Question: I have a JavaFX app with the following Node layout:
- - - - -

Example Code:
'''
SplitPane topBottomSplitPane = new SplitPane();
TextArea displayTextArea = new TextArea();
SplitPane leftRightSplitPane = new SplitPane();
topBottomSplitPane.getItems().addAll(displayTextArea, leftRightSplitPane);
TabPane leftTabPane = new TabPane();
TabPane rightTabPane = new TabPane();
leftRightSplitPane.getItems().addAll(leftTabPane, rightTabPane);
'''
The TextArea, displayTextArea, is an non-editable text area that displays some text-data depending upon what data is present in the opened Tab objects inside the two TabPanes, leftTabPane and rightTabPane. The TabPane's SelectionModel is singular so that only one Tab may be selected at a time per TabPane.
One of the constraints I have is that only one of the open Tab objects data should be influencing displayTextArea's text. This was easy to accomplish when there was only one TabPane object by setting a OnSelectionChanged EventHandler and using isSelected() to determine if the change of selection was either a change into or out of selection. And the selected Tab would be the one influencing displayTextArea.
When there are two TabPanes I would want the Tab who's Content Node currently has focus, say a TextField or form where the user is entering data that will affect the text of displayTextArea. The way it would look from a user's perspective is they will be clicking through the open Tabs in both the TabPanes and the last one they clicked on would be influencing displayTextArea. But that is where I am running into a wall.
Attempted and Failed Approaches:
1. Setup some kind of listener to be notified of a change in focus from one of the Tab's content Node into another Tab's content Node, regardless of which TabPane they are in, then update the displayTextArea accordingly. - There is no AddFocusListener method and I am unsure how to work with the available focus oriented methods and functionality to achieve this behavior.
2. Force only 1 Tab to be selected at any one time between multiple TabPanes and stick with the aforementioned OnSelectionChanged EventHandler approach. - I don't know where to start on this one and I have not been able to find anything on it.
In this <URL> there is the topic of changing focus into a TextField object in the Tab's Content Node but I was unable to grab anything useful for my purpose from that post.
I am lost here and don't know how to implement the necessary functionality for this display.
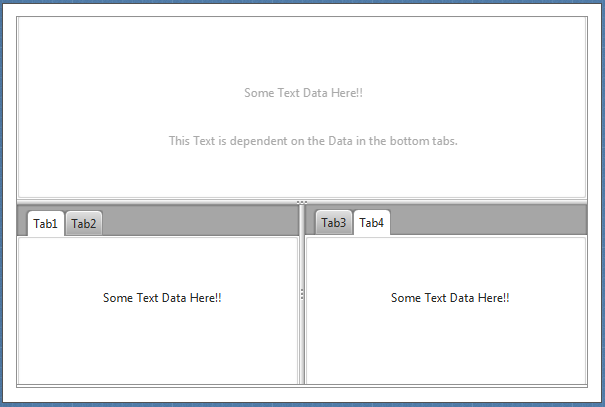
Answer: I came up with a reasonable and fairly simple solution:
(See image posted in question for use-case reference)
1. Currently Tab1 (located in the left TabPane) is affecting the display.
2. The user clicks on Tab4 (located in the right TabPane).
The problem with the above use-case is that both Tab1 and Tab4 are the currently selected Tabs for their respective TabPanes. Thus no Tab's have their isSelected boolean changed, and their onSelectionChanged EventHandler is not fired.
1. Set a global reference to a Tab which points to the current Tab affecting the display of the TextArea.
2. For each Tab, in both TabPanes, setup a onSelectionChanged EventHandler which first checks to see if this tab became the selected Tab or just lost selection. If it just became the selected Tab Set the global reference Tab to point to itself Update the TextArea Display according to its contents If it isn't the selected Tab Do nothing
3. Setup a OnMouseClicked EventHandler on both of the TabPanes If the global reference Tab is NOT contained within this TabPane Set the global reference Tab to point to this TabPane's currently selected Tab Update the TextArea Display according to this TabPane's currently selected Tab's contents If the global reference Tab IS contained within this TabPane then do nothing. The onSelectionChanged EventHandler on the Tab's themselves already correctly updated the TextArea Display
If anyone needs more explination or would benefit from a coded example implementation of this algorithm just leave a comment asking for it and I will throw one together for you real quick.